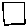
Label: square